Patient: sex M, age 60
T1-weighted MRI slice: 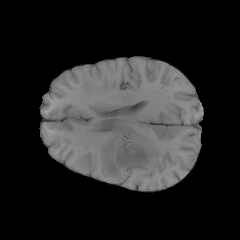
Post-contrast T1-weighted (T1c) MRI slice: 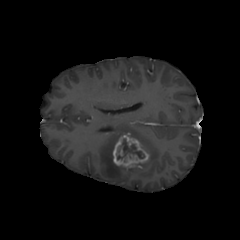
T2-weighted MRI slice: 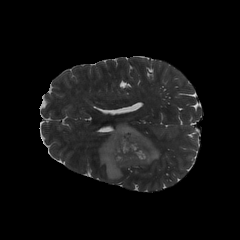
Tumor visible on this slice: yes
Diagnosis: Glioblastoma, IDH-wildtype
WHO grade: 4